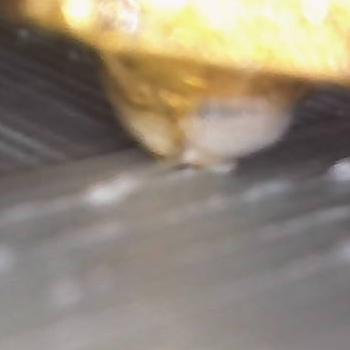
Flow rate: 88%